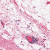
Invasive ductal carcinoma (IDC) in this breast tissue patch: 0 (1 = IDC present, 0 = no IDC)